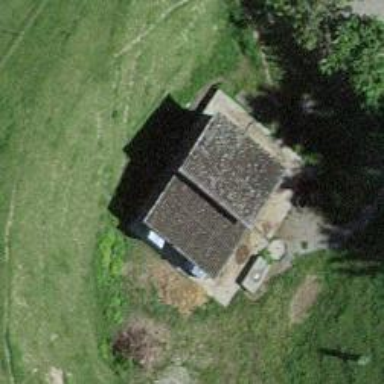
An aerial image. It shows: Farm auxiliary building.